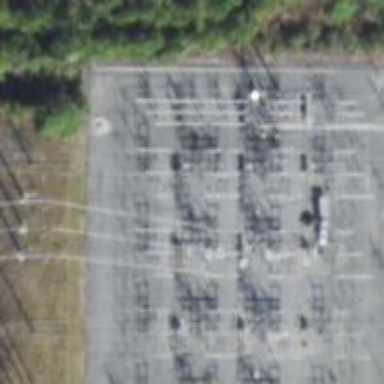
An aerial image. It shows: Switch used for power control.